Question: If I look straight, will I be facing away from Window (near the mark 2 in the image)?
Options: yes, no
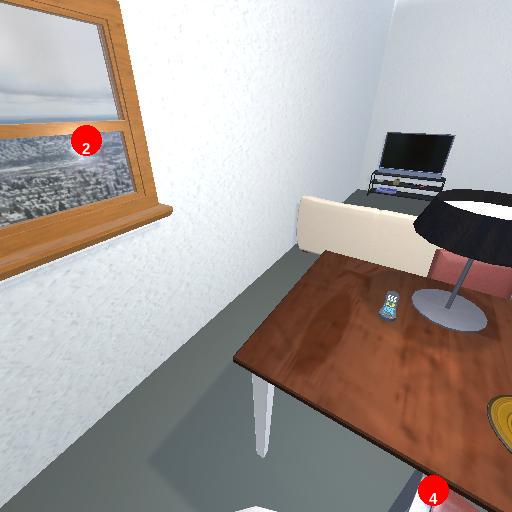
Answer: yes